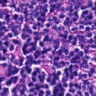
Metastatic tissue present: no